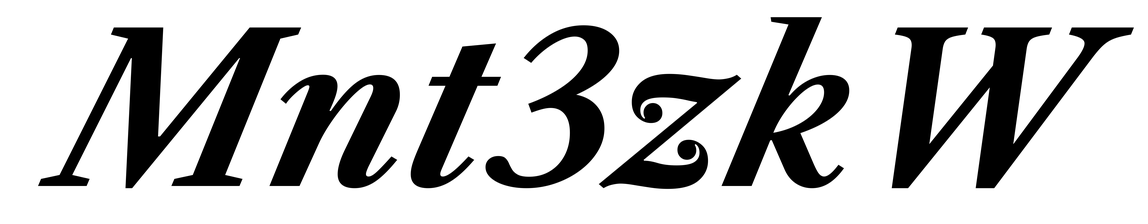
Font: LibreCaslonText-Italic_Bold_Italic